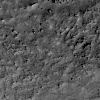
Atmospheric dust classification: not_dusty